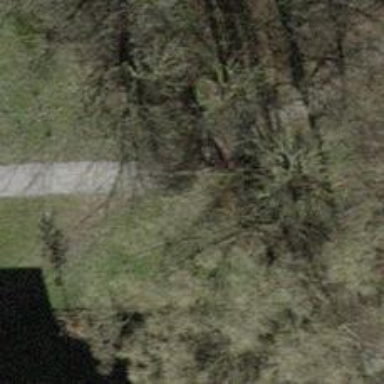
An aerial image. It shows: Unpaved footway.